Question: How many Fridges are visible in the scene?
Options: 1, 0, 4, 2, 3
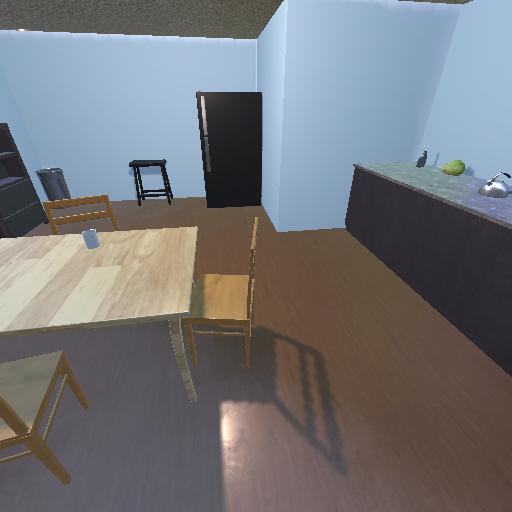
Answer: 1